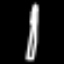
Label: pencil